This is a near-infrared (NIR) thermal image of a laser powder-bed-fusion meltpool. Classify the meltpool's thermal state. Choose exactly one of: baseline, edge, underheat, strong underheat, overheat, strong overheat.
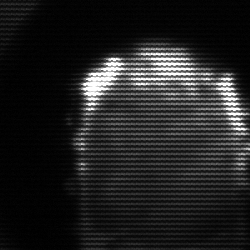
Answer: baseline